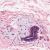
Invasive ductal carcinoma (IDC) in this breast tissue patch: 0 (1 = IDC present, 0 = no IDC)